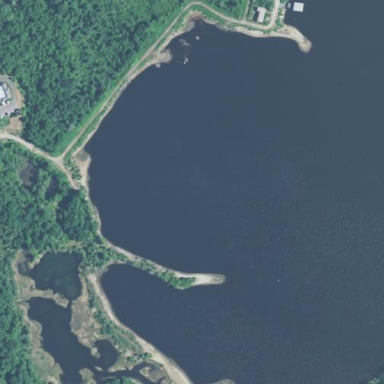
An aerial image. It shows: Reservoir of water.